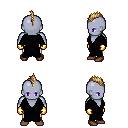
a pixel art fantasy rpg character, male body template, dark elf, purple skin, gray robe, white pants, blonde mohawk hairstyle, gold gloves, brown shoes, four views (front, back, left, right), 2x2 character sprite sheet, small pixel art, hard edges, no anti-aliasing